Question: Whenever I work with multiple buffers, there is always one empty. I would like to not have that if I open a file with vim from the command line (i.e. I don't want to create a new file, or choose to create a new file by naming it first and starting vim with that name). How can I do this?
:
I'm launching gvim the following way:
I have an alias in my bashrc: 'alias g="gvim --remote-silent"'
I open files from the command line with: 'g name-of-file'
At this point (if I didn't already have an instance of gvim open), I have two buffers:

:
Platform is Linux Mint, version is: VIM - Vi IMproved 7.3 (2010 Aug 15, compiled Mar 24 2011 07:07:39).
I updated my NERDTree plugin as David suggested, but it didn't help. Other plugins I use: Pathogen, a, doxygentoolkit, nerdtree, snipmate, vim-rails,
ack_plugin, easymotion, protobuf, sparkup, yankring,
bufexplorer, matchit, rainbow, surround,
clang_complete, nerdcommenter, repeat
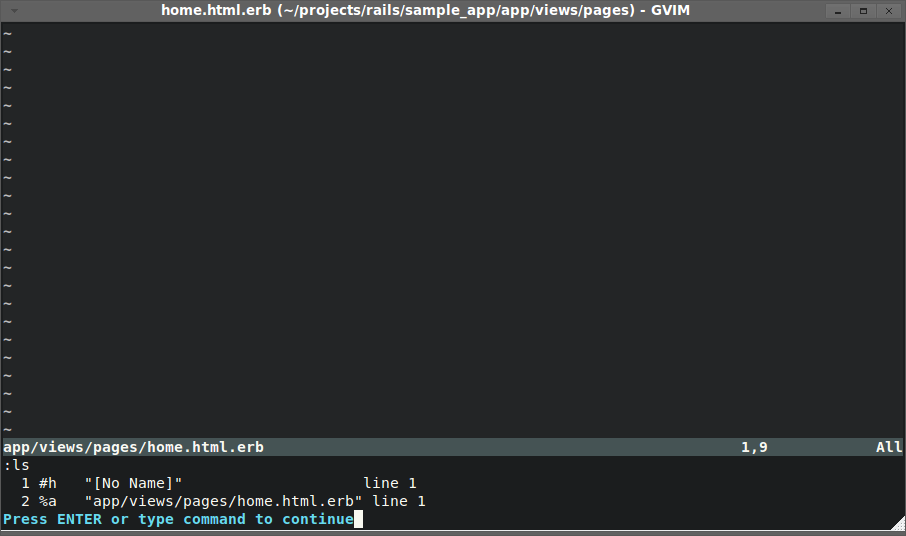
Answer: I don't have your problem on
- -
You are probably looking at a bug.
You might be able to debug things by cleaning your $MYVIMRC (temporarily) and running gvim '--noplugin'.
Alternatively inspect all settings (like 'bufhidden' and other suspect parties)
'''
:set
:setglobal
'''
and see from which script/plugin they are being set ('bufhidden'):
'''
:verbose set bufhidden
:verbose setglobal bufhidden
'''
You might also inspect autocommands (that might prevent buffers from being wiped)
'''
:verbose au
'''